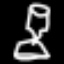
Label: hourglass